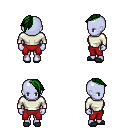
a pixel art fantasy rpg character, female body template, dark elf, purple skin, white long-sleeve shirt, red pants, green long mohawk hairstyle, gray slippers, four views (front, back, left, right), 2x2 character sprite sheet, small pixel art, hard edges, no anti-aliasing